Question: using my plot code in matlab, why still I have problem positioning the 'xlabel' ? I need to bring down the XLabel.Y position by -0.03 as you could see in the image.
'''
figure;
h2=bar([mean(o2_ExecNorm(:,:,8)-1,2) mean(o3_ExecNorm(:,:,5)-1,2)]);
set(gca, 'XTickLabel',unique([bench.application]), 'XTick',1:numel(unique([bench.application])))
hold on
axis([0 25 -0.3 2.5])
set(gca,'FontName','AvantGarde')
xticklabel_rotate([],35,[])
set(findobj(gca,'Type','text'),'FontSize',14, 'FontWeight','Bold','FontName','courier');
set(gcf, 'color', [1 1 1])
ylabel({'Performance improvement w.r.t -O3 and -O2'},'FontSize',24,'FontWeight','bold');
legend({'w.r.t -O2','w.r.t -O3'})
'''
Apparently this part does not work:
'''
vec_pos = get(get(gca, 'XLabel'), 'Position');
set(get(gca, 'XLabel'), 'Position', vec_pos + [0 -0.03 0]);
set(gca,'YTickLabel', 1:.5:3)
hold off
'''

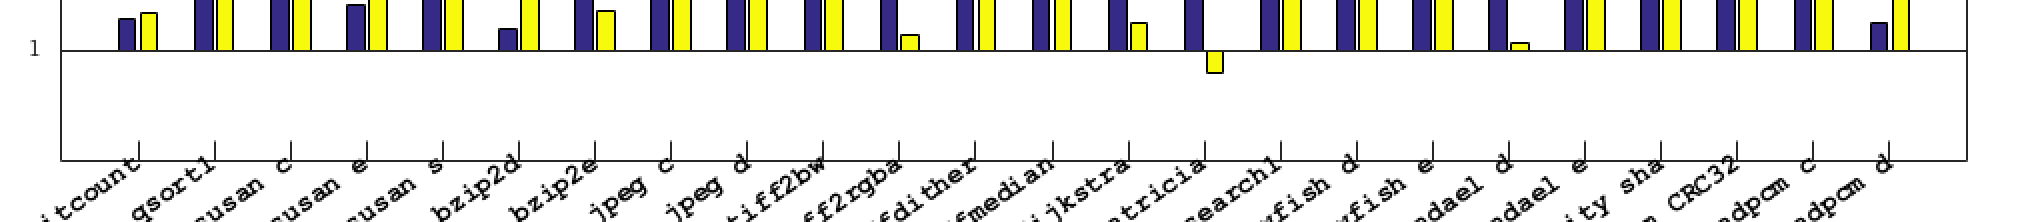
Answer: I think the easiest solution is not to use 'xticklabel_rotate'. It became obsolete with and the introduction of the new graphics engine.
Instead do the following:
'''
ax = gca;
ax.XTickLabelRotation = 35;
'''
Have some further insight here: <URL>
Probably the new graphics engine also causes 'xticklabel_rotate' not to work properly anymore.